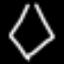
Label: diamond